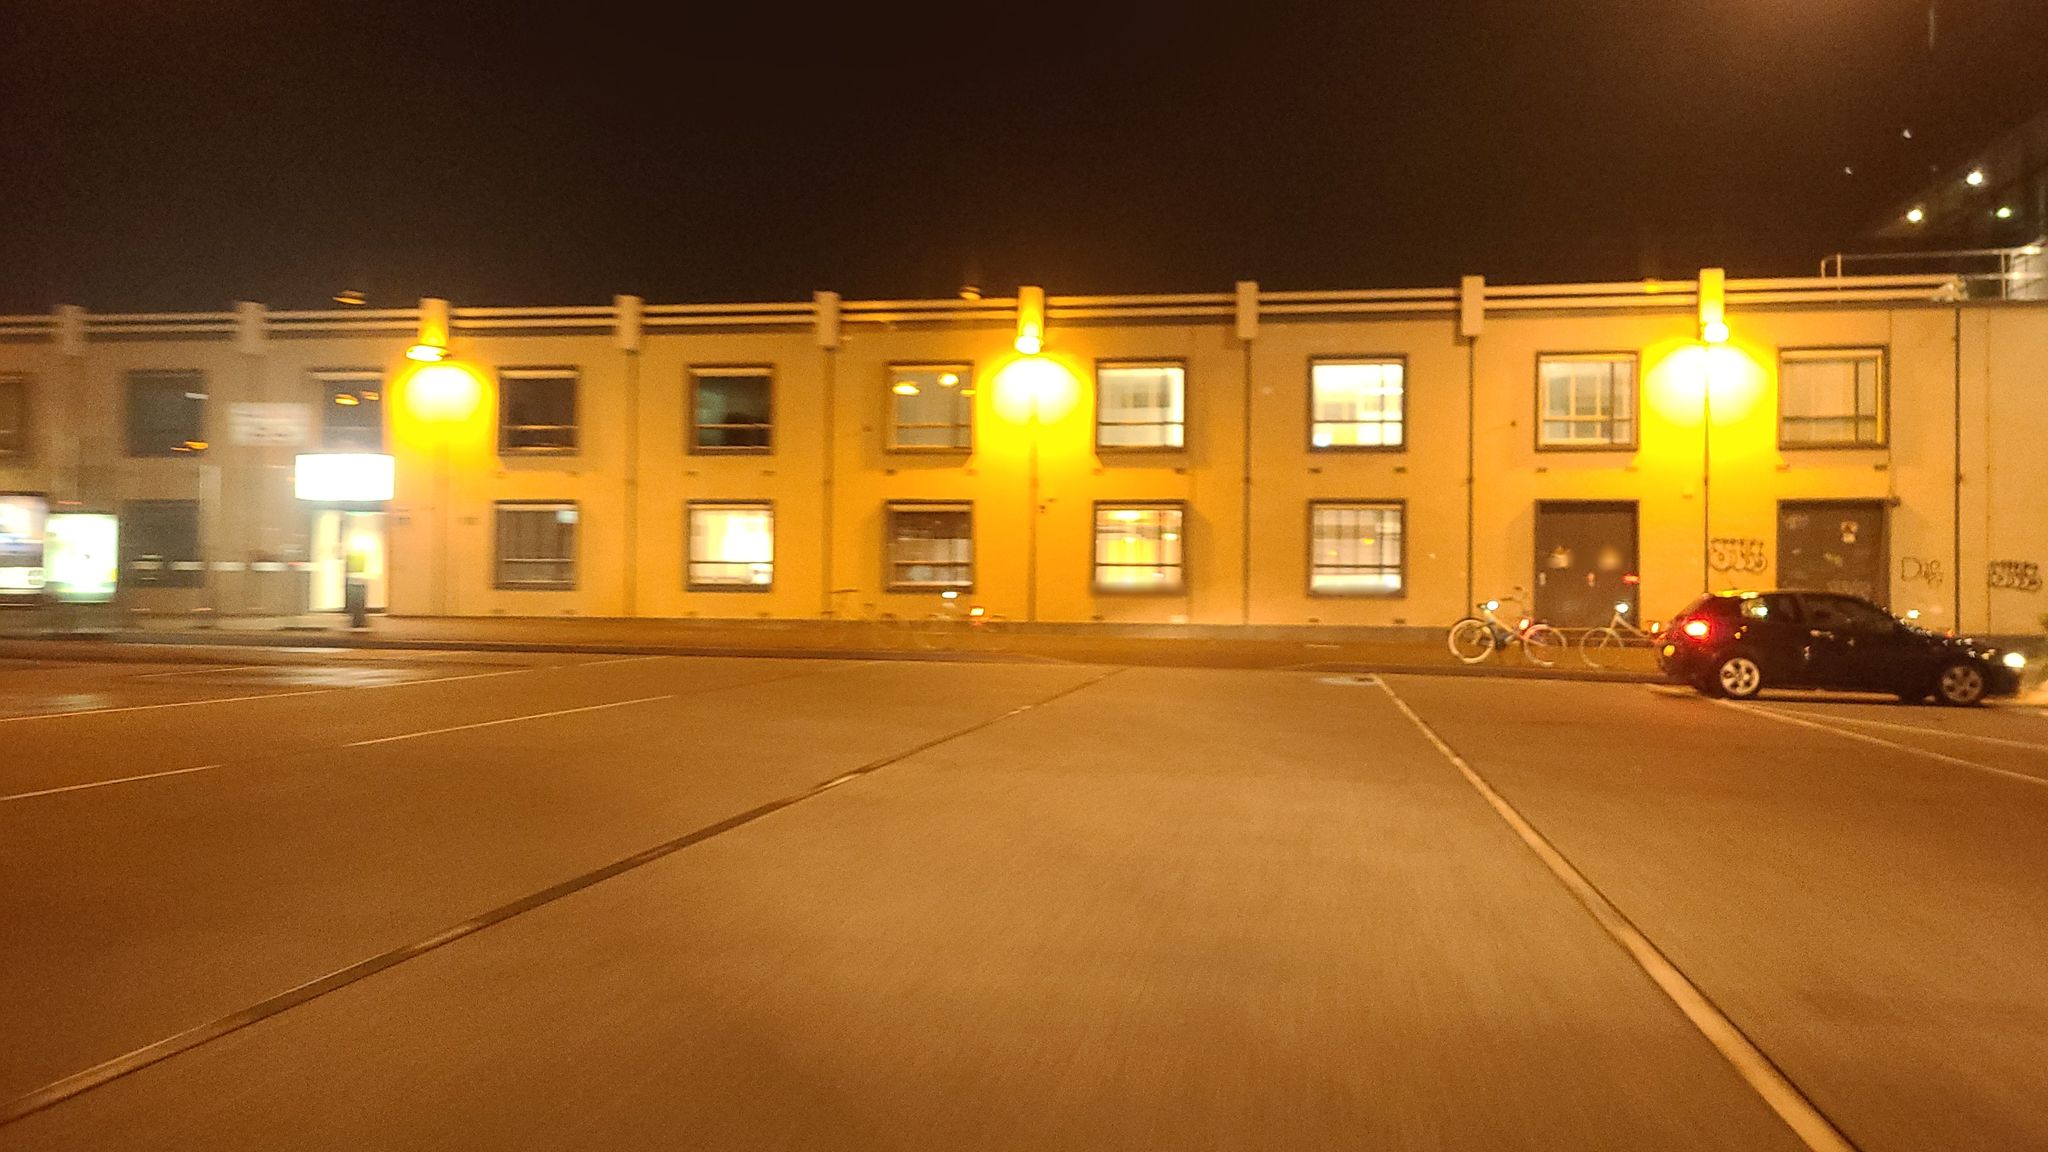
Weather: clear
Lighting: night
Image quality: slightly poor
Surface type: railway
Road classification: busway
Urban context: urban centre
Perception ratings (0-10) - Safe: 3.52, Lively: 8.54, Beautiful: 5.62, Boring: 3.08, Depressing: 1.35, Wealthy: 7.15